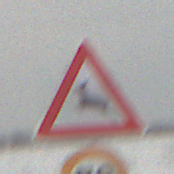
Verkehrszeichen: WildwechselRechts
Zusatzzeichen unten: Geschwindigkeit70
Umgebung: Outdoor, Nature
Tageszeit: MorningAfternoon
Wetter: Overcast
Licht: Natural
Jahreszeit: Winter
Kontrast: LowContrast